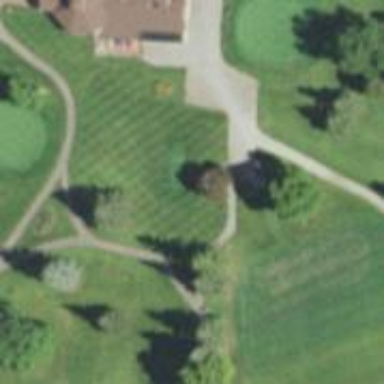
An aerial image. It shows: Golf tee.